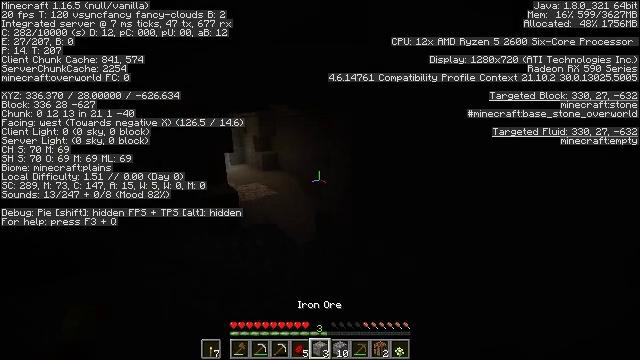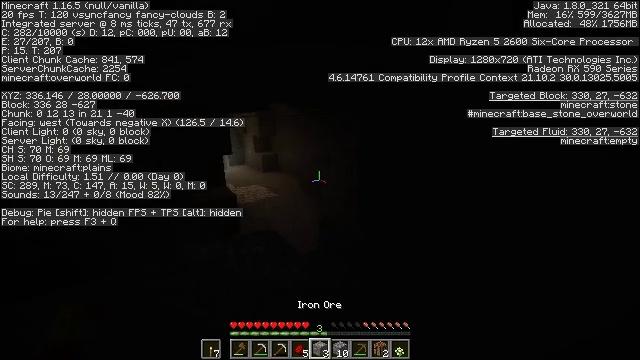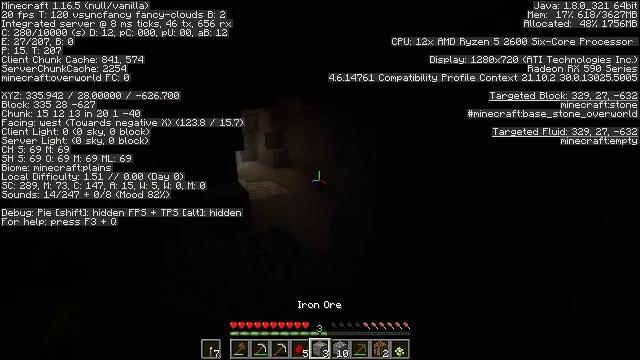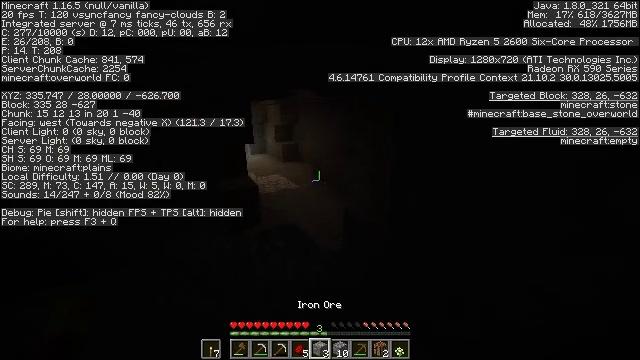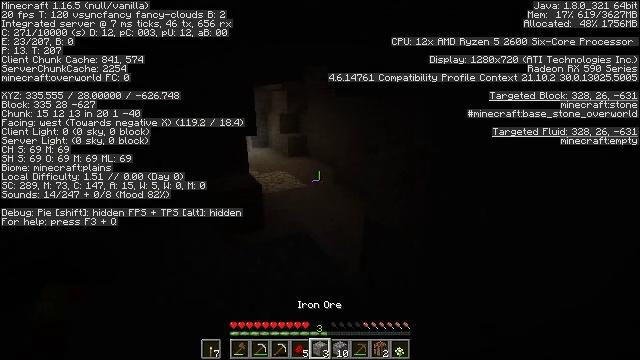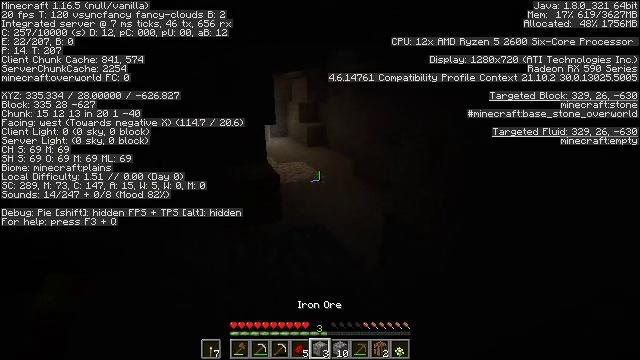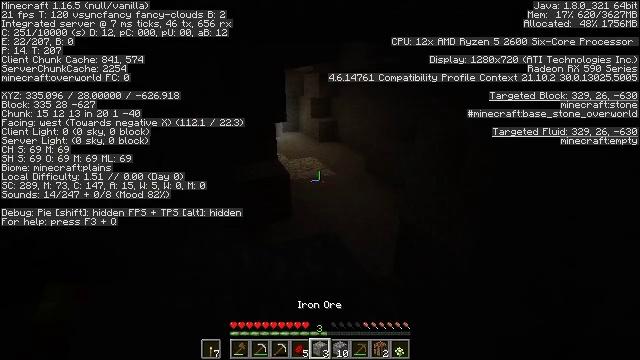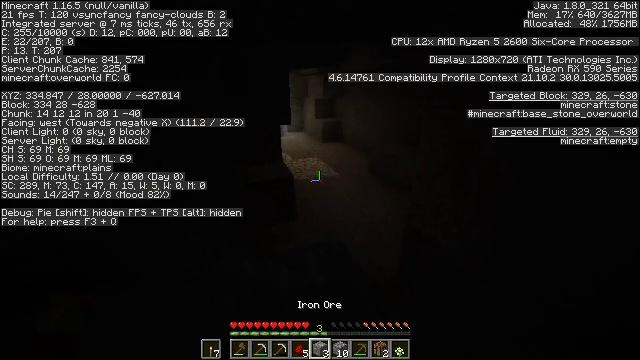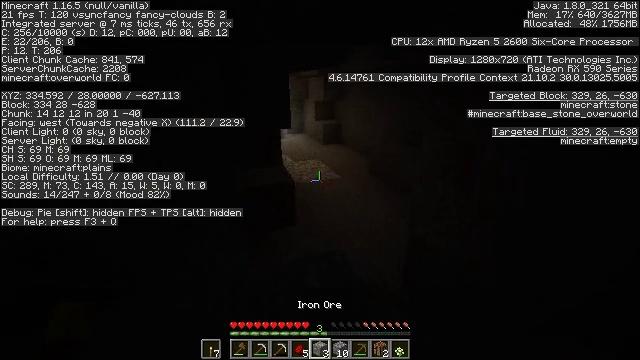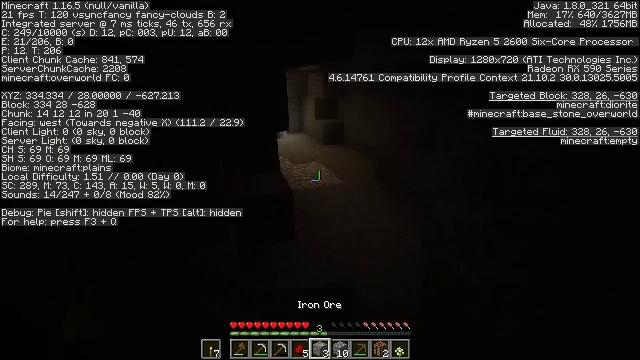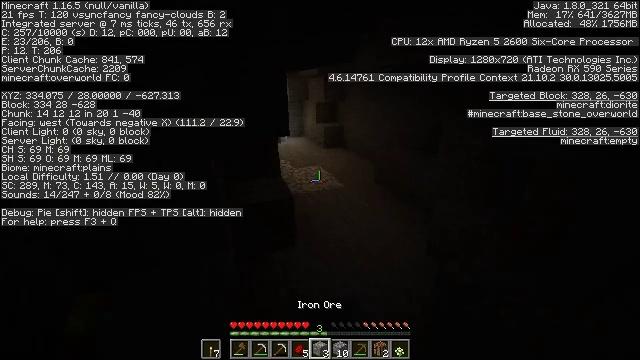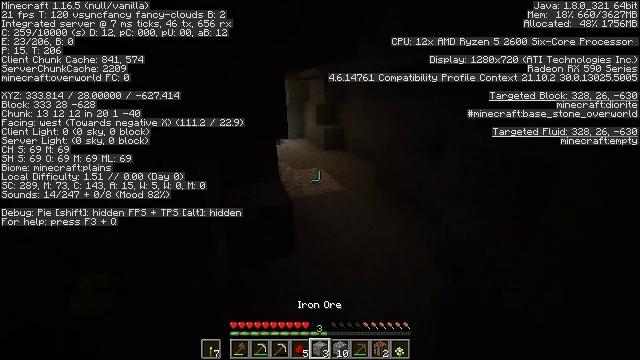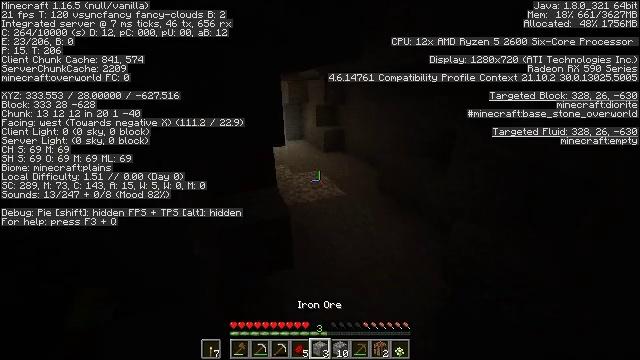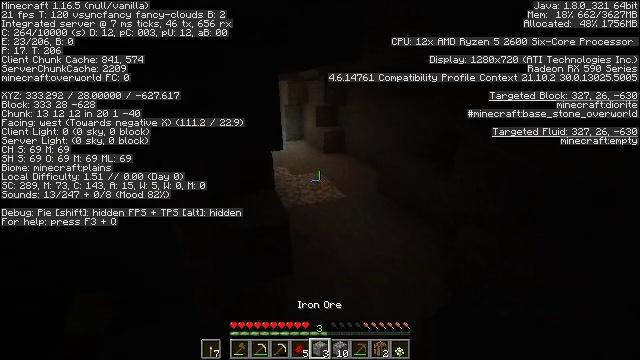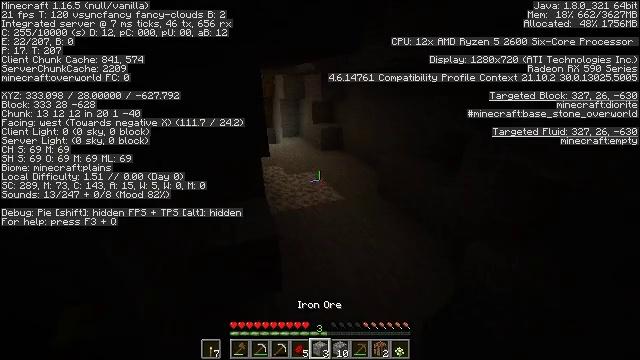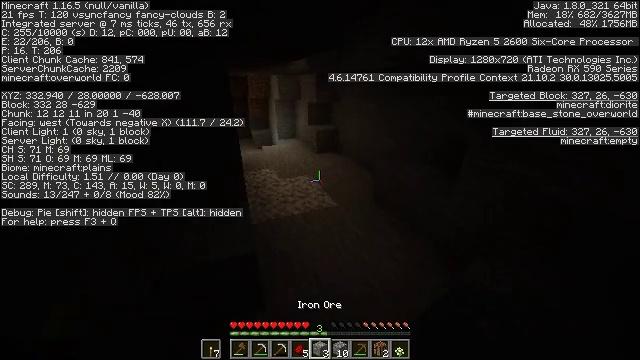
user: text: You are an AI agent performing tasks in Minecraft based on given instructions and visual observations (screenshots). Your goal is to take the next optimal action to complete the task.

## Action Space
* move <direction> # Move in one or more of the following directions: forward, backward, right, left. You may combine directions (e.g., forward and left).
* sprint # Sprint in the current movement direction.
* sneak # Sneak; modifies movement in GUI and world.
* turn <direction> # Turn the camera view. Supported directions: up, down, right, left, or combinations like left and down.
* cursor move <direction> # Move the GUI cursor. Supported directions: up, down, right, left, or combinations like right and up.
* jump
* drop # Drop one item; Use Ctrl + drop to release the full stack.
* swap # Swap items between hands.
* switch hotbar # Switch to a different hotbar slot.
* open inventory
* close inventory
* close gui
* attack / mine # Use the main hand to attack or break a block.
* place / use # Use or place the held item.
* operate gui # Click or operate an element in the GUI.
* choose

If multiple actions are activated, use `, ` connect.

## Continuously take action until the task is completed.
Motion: motion action
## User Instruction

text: Break the wall torch for relocation.
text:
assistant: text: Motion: move forward, sprint
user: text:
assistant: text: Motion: move forward, sprint, turn left and down
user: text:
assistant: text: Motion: move forward, sprint, turn left and down
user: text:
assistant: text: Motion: move forward, sprint, turn left and down
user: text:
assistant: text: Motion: move forward, sprint, turn left and down
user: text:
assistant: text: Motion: move forward, sprint, turn left and down
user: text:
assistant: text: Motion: move forward, sprint
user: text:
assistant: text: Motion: move forward, sprint
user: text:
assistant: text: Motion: move forward, sprint
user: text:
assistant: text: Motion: move forward, sprint
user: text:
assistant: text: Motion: move forward, sprint
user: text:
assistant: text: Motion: move forward, sprint
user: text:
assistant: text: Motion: move forward, sprint
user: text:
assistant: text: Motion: move forward and move right, sprint, turn down
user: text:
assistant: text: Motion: move forward and move right, sprint
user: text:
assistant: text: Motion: move forward and move right, sprint
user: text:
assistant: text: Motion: move forward and move right, sprint
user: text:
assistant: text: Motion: move forward, sprint
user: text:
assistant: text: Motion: move forward, sprint, turn left
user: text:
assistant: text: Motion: move forward, sprint, turn left
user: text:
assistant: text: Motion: move forward, sprint, turn left
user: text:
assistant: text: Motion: move forward, sprint, turn left
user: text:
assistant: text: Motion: move forward, sprint, turn left and up
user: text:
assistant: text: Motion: move forward, sprint, turn up
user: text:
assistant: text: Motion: move forward, sprint, turn left
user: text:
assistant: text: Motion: move forward, sprint, turn left and up
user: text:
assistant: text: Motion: move forward, sprint
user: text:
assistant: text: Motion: move forward, sprint
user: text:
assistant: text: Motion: move forward, sprint
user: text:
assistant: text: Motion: move forward, sprint